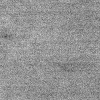
Atmospheric dust classification: dusty